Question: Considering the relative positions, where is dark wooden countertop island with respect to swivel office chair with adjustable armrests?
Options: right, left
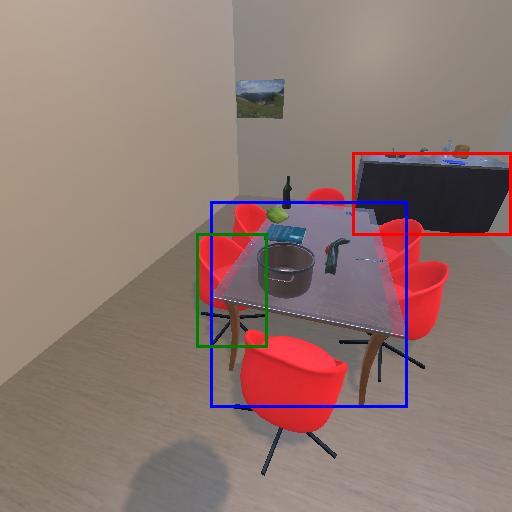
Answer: right